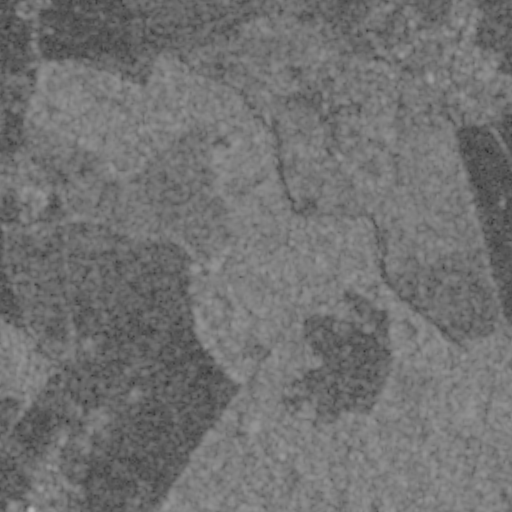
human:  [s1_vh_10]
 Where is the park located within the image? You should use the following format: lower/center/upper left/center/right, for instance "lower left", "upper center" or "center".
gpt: The park is located in the upper right of the image.
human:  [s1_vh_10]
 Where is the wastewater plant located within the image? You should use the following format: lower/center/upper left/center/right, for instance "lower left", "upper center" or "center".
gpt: The wastewater plant is located in the lower left of the image.
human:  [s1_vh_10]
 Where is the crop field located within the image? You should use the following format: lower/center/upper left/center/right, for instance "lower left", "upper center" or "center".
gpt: There is no crop field in the image.

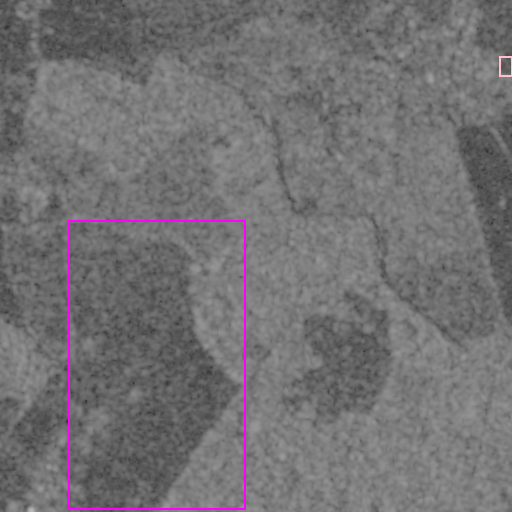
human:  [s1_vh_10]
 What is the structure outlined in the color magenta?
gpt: The structure outlined in magenta is a crop field.
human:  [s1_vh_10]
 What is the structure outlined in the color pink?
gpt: The structure outlined in pink is a park.
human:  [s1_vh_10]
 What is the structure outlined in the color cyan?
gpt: There is no cyan outline.